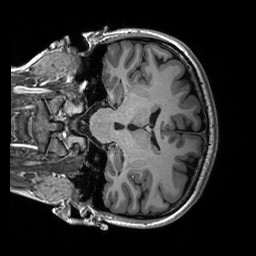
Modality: T1w
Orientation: coronal
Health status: healthy
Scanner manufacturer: siemens
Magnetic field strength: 3 T
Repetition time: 2.53 s
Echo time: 0.00227 s